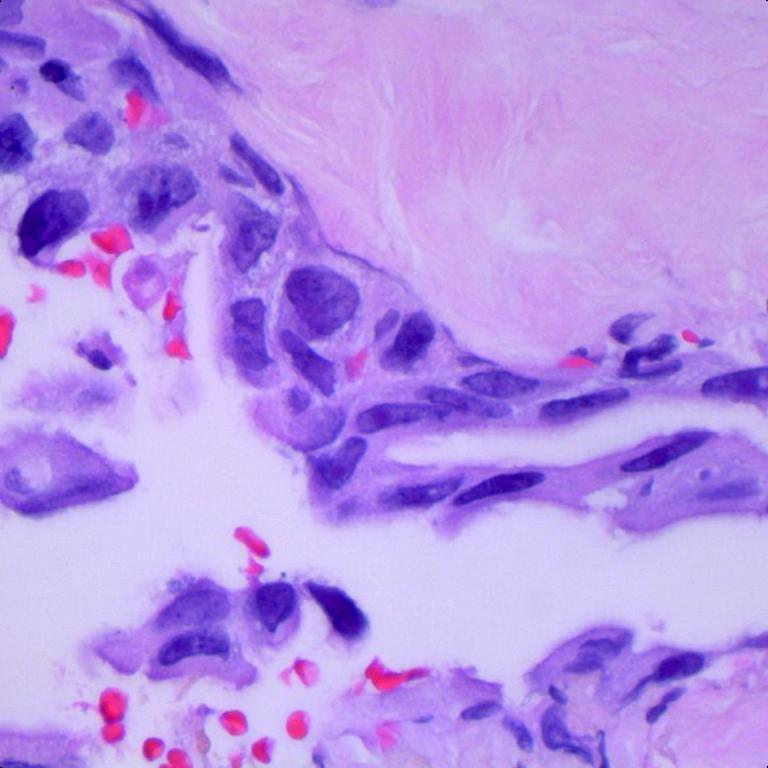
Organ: lung
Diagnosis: adenocarcinomas